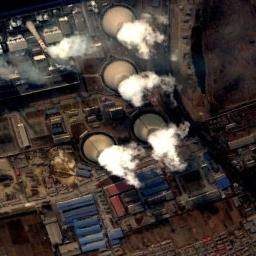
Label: thermal_power_station